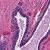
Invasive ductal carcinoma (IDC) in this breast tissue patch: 0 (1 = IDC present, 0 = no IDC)